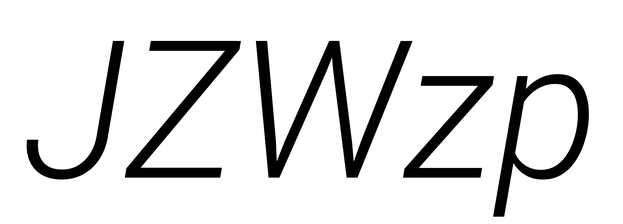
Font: Roboto-Italic_Light_Italic